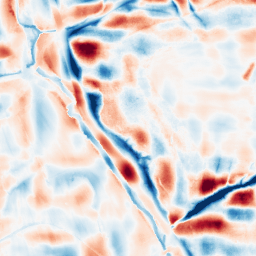
Category: wavelet
Decomposition family: wavelet_dwt
Decomposition parameters: wavelet: db4
level: 5
Upsampling method: quartic
Upsampling parameters: scale: 8
Upsampling scale: 8